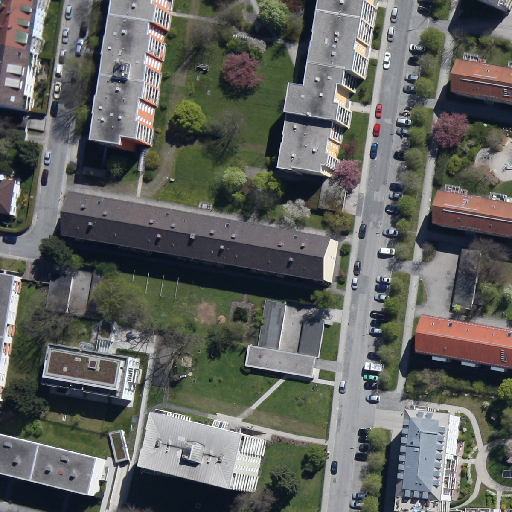
Referring expression: sidewalk